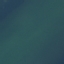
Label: SeaLake